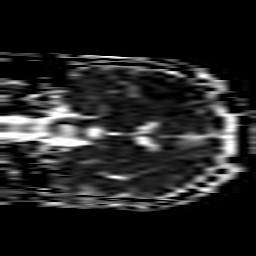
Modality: ADC
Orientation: coronal
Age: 60
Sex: male
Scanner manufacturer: philips
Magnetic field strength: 1.5 T
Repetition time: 4.682 s
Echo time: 0.07833 s